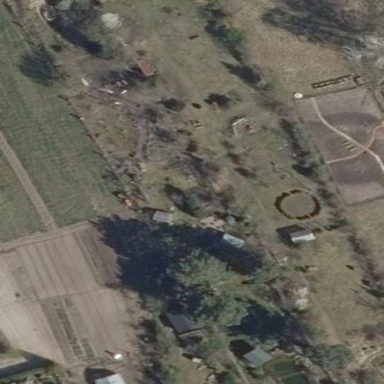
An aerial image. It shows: Garden area designated for leisure land.